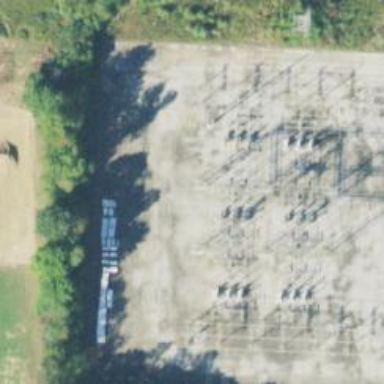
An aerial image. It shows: Switch used for power control.